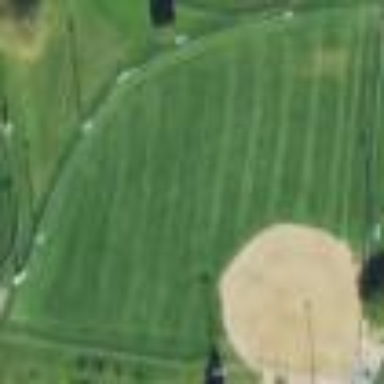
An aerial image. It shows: Compacted baseball pitch for leisure land use.